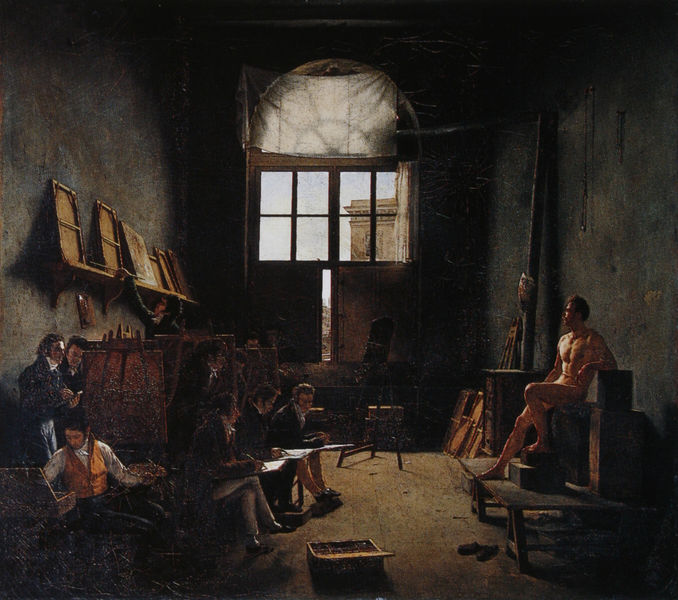
Titel: Ausstattung von Davids Atelier
Künstler: Léon Matthieu Cochereau
Standort: Paris
Institution: Musée du Louvre
Schlagwörter: akt, blau, blätter, dunkel, gemälde, haut, himmel, körper, mann, nackt, schatten, weiß, gelb, grün, menschen, ocker, sitzen, braun, brust, fenster, grau, hell, holz, licht, männer, orange, raum, schwarz, stirn, stuhl, stühle, tür, zeichnung, zimmer, ausblick, gebäude, haus, tuch, beige, malerei, bart, jung, regal, wand, arm, rahmen, innenraum, möbel, porträt, vorhang, öl, boden, dunkelheit, pose, sitzend, stoff, decke, klassizismus, personen, bühne, schön, seide, fensterläden, ofen, bein, klar, bilder, bilderrahmen, schrank, ecke, modell, kisten, schachteln, lehrer, schuhe, schule, studie, unterricht, farben, tag, türe, läden, beleuchtung, dielen, saal, ölgemälde, holzboden, muskeln, artiste, homme, jaune, atelier, maler, staffelei, korb, gestell, lichteinfall, holzdielen, podest, ölfarbe, model, jackett, weste, hoch, tor, wände, strümpfe, eingang, interieur, schild, truhe, belichtung, deckel, offen, sprossen, rundfenster, zentralperspektive, rückseite, schönheit, brett, künstler, backenbart, leinwand, kiste, dielenboden, schuh, kunst, malen, palette, betrachten, kasten, studien, halbrund, wappen, pantoffel, maison, männlich, zeichnen, assis, chambre, sombre, abgedunkelt, studieren, schüler, kartons, lernen, malkasten, leinwände, staffeleien, lackschuhe, fenetre, peintre, stafelei, zeichenblock, clair obscur, lumière, ombre, fenstersprossen, nackter mann, soleil, peinture, kästchen, netz, zeichner, pantoffeln, ablage, koffer, box, protal, croquis, esquisse, dessin, porte, gestelle, kästen, chevalet, blöcke, papier, ofenrohr, düre, regalbrett, türspalt, muscle, torse, toile, david, travail, werkzeig, rayon, tableau, crayon, board, aktmodell, aktmalerei, krus, perspective, spinnennetz, boxen, modele, hommes, spinnweben, clair, obscure, malschule, art, dessinateur, mappen, scene, étude, jacques louis david, eleves, halbschuhe, aktmodel, malkästen, akkademie, aktzeichnung, porträtieren, aktzeichnen, kurs, chaussures, obscur, regard, ecole, tableaux, akademie paris, apprenti, brtee, klarer himmel, malstunde, peintres, spinnennetze, trainiert, verdunkelung, zeichenblöcke, zimmer fenster, boite, figure, peindre, maitre, toiles, canvas, carton, fenbster, cours, leçon, dessins, 19. jahrhundert, nu, innenraim, xixe, caisse, naktmodell, cadres, paintre, paintres, viele maler, 19ème, académie, musculature, élève, apprentissage, scène d'atelier, dessim, artistes, muscles, malette, poser, rayn, académique, peinttre, moèle, porte-fenêtre, chavalets, acte, backenbärte, dessin de nu